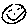
Label: smiley face